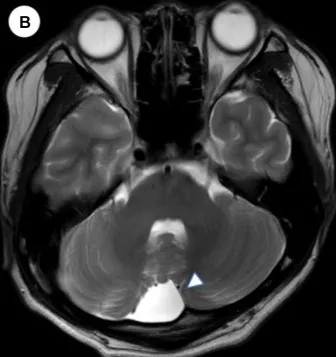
Brain magnetic resonance image. (B) A 4 cm sized arachnoid cyst in retrocerebellar posterior cranial fossa.
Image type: radiology (mri)